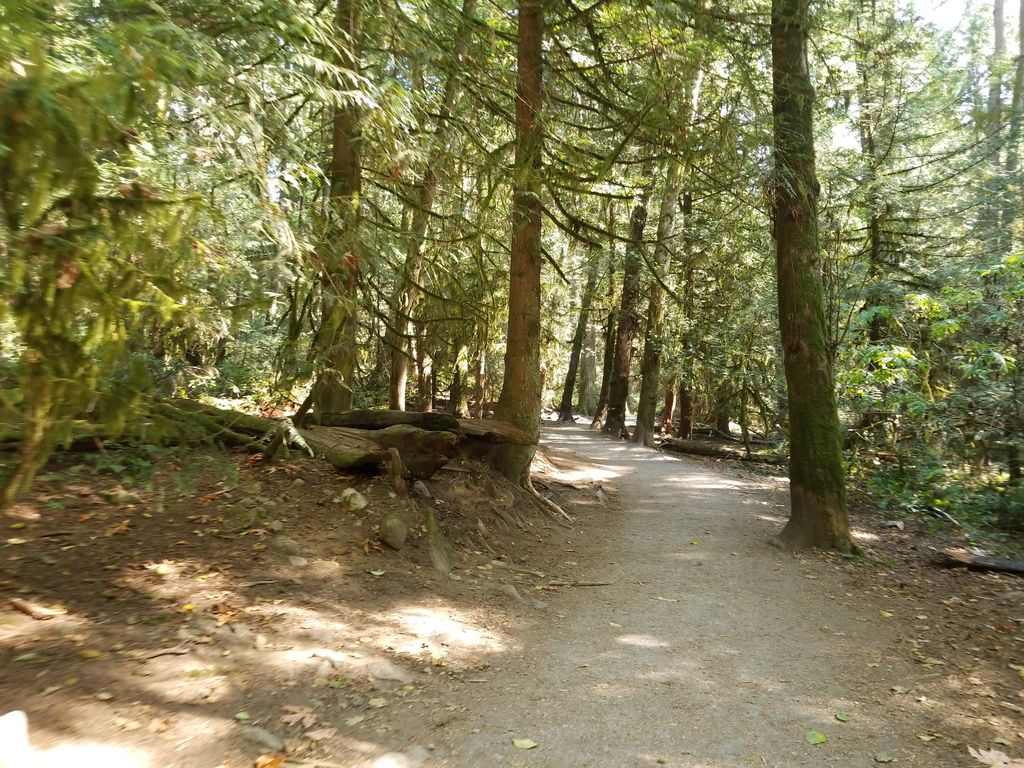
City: vancouver